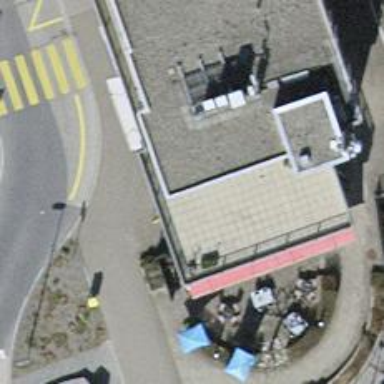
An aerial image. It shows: Restaurant.